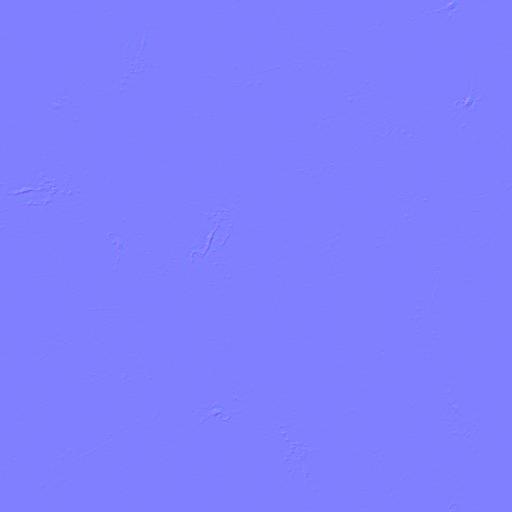
beige marble reflective shiny yellow